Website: macys
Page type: payment
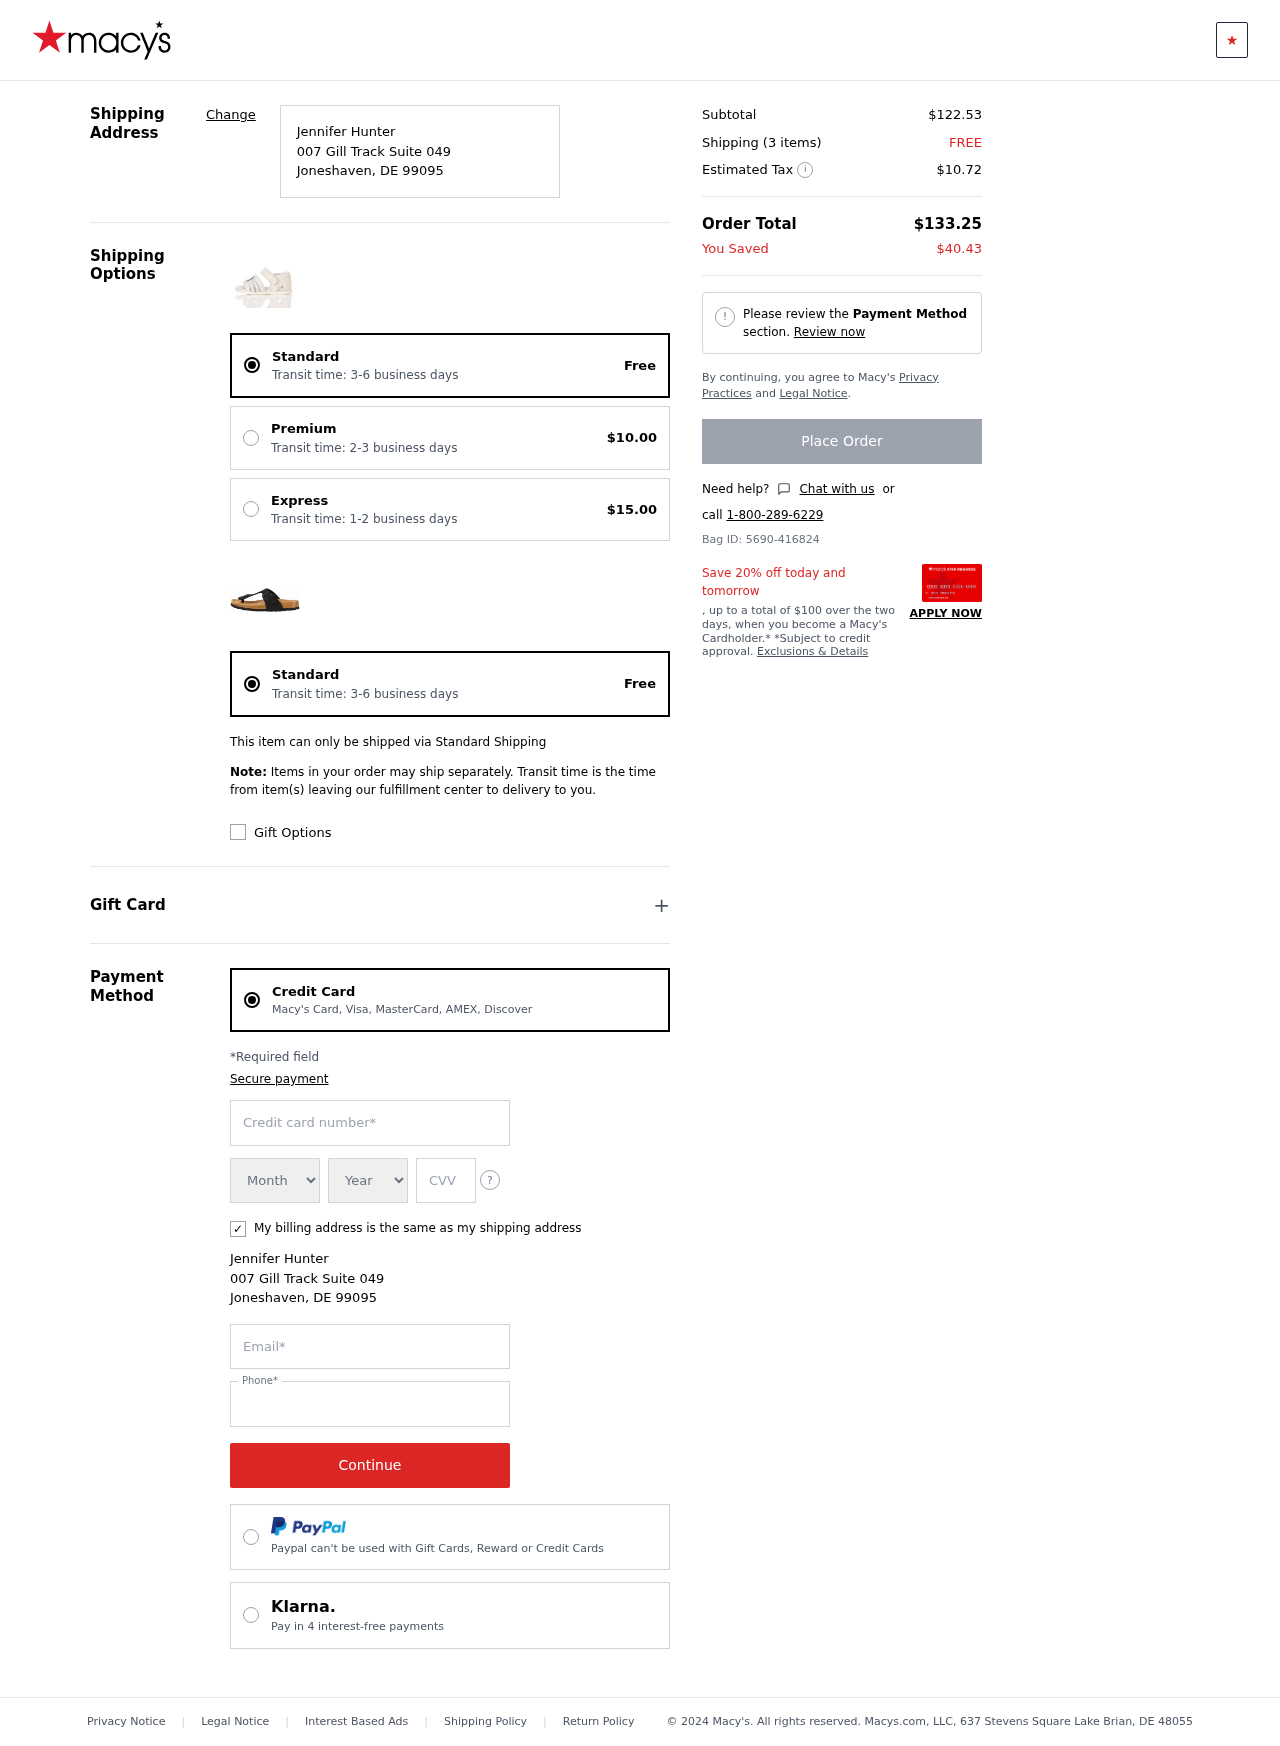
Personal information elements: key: PII_CARD_CVV
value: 572
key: PII_CARD_EXPIRY_MONTH
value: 06
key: PII_CARD_EXPIRY_YEAR
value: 28
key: PII_CARD_NUMBER
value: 2225 9363 4326 0873
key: PII_CITY
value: Joneshaven
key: PII_EMAIL
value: jenniferhunter@hotmail.com
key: PII_FULLNAME
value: Jennifer Hunter
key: PII_PHONE
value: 2016181135
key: PII_POSTCODE
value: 99095
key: PII_STATE_ABBR
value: DE
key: PII_STREET
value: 007 Gill Track Suite 049
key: PII_FULLNAME2
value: Jennifer Hunter
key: PII_CITY2
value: Joneshaven
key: PII_STATE_ABBR2
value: DE
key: PII_POSTCODE_FULL
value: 99095
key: PII_POSTCODE_NUMERIC
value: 99095
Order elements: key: ORDER_DELIVERY_DATE
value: Transit time: 3-6 business days
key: ORDER_SHIPPING_STANDARD
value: Free
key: ORDER_SHIPPING_PREMIUM
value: $10.00
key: ORDER_SHIPPING_EXPRESS
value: $15.00
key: ORDER_DELIVERY_DATE2
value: Transit time: 3-6 business days
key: ORDER_SHIPPING_STANDARD2
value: Free
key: ORDER_SUBTOTAL
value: $122.53
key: ORDER_NUM_ITEMS
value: Shipping (3 items)
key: ORDER_SHIPPING_COST
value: FREE
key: ORDER_TAX
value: $10.72
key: ORDER_TOTAL
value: $133.25
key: ORDER_SAVINGS
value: $40.43
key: ORDER_ID
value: Bag ID: 5690-416824